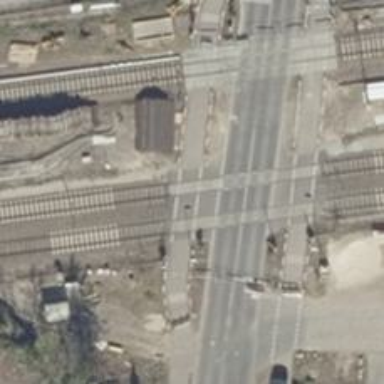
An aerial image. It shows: Railway crossing with lights and full barriers.